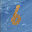
Label: 6